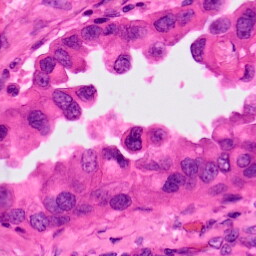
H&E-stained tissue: Lung